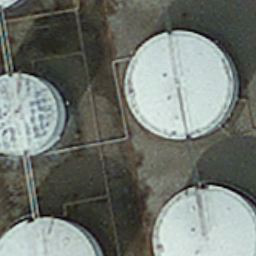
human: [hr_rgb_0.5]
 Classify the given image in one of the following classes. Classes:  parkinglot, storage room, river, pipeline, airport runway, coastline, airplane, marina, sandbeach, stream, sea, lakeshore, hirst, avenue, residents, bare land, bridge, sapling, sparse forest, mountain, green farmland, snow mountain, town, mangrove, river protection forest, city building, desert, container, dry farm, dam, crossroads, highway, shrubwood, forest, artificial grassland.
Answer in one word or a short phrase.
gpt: storage room